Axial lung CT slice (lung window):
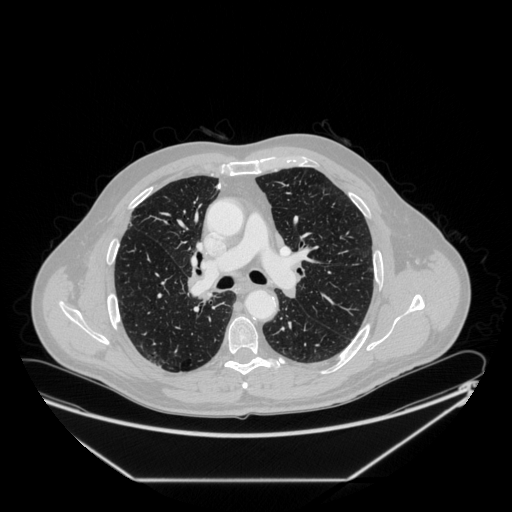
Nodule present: no